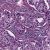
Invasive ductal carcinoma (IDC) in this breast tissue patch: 1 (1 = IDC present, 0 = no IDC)